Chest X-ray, PA view. Patient: 48 years old, sex F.
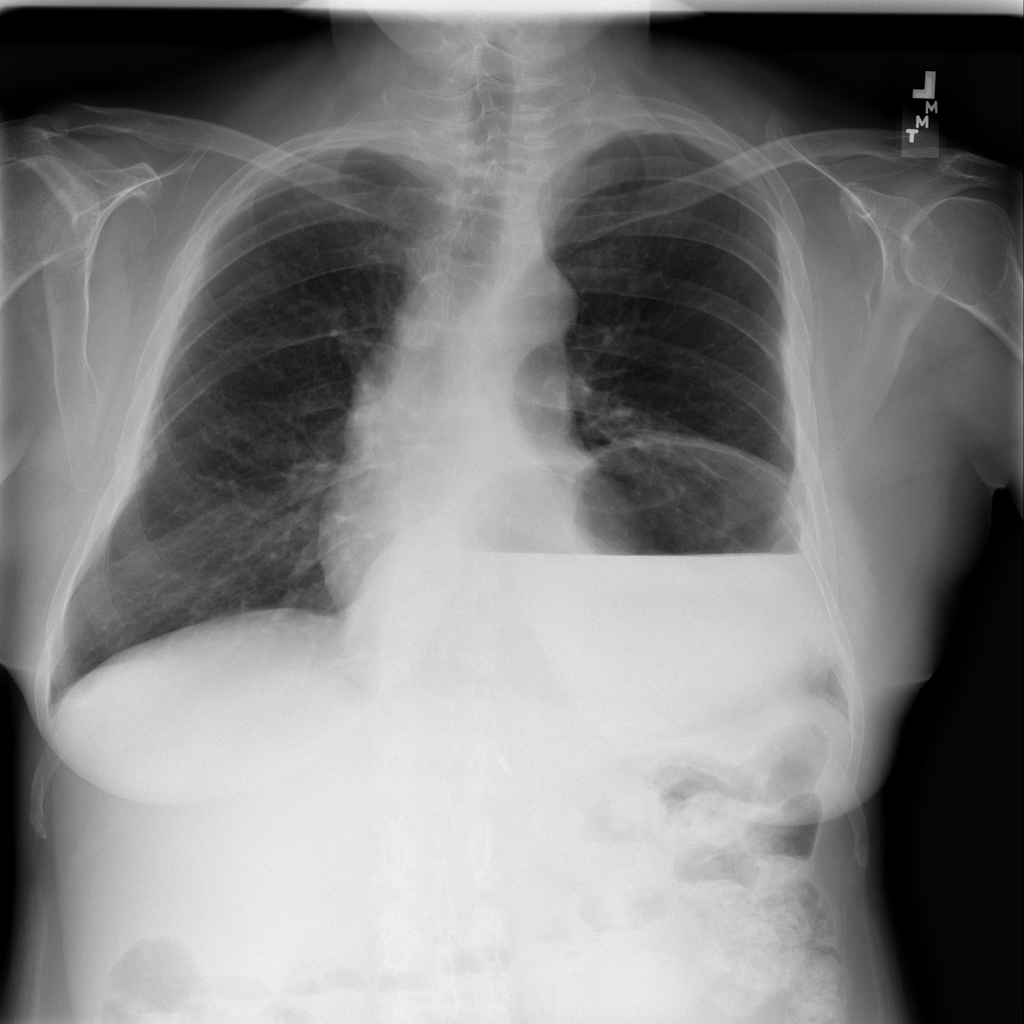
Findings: No Finding